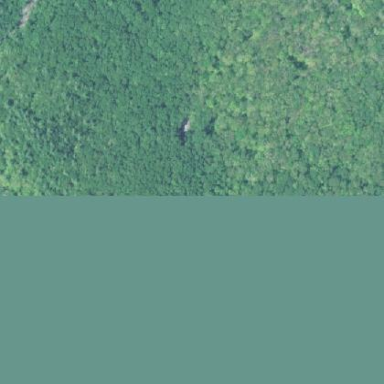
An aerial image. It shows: Nature reserve within forest area.